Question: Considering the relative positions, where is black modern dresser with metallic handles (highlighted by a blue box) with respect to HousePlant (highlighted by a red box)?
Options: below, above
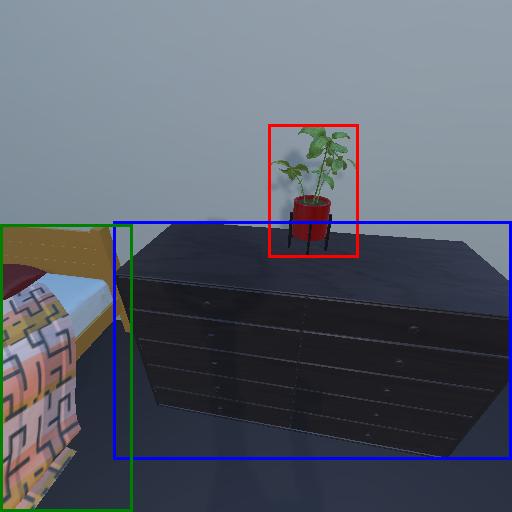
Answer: below